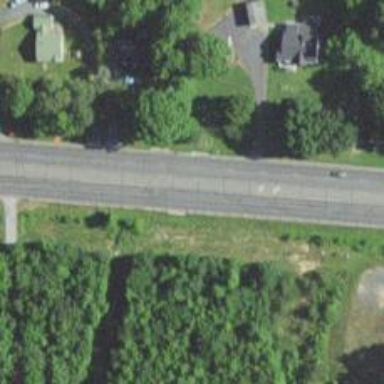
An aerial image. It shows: Asphalt road classified as trunk highway.